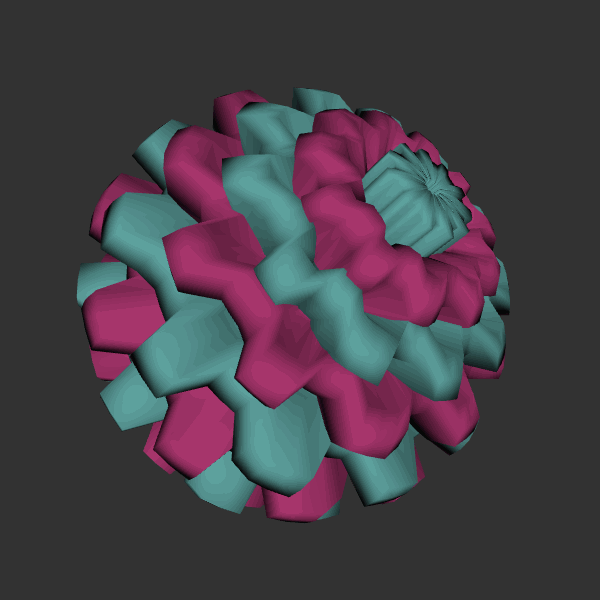
Background: dark